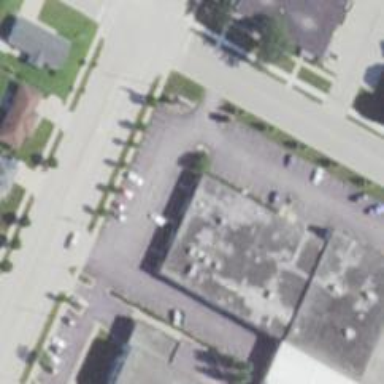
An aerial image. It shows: Healthcare clinic is depicted in the image.